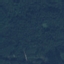
Land use / land cover class: Forest